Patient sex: M
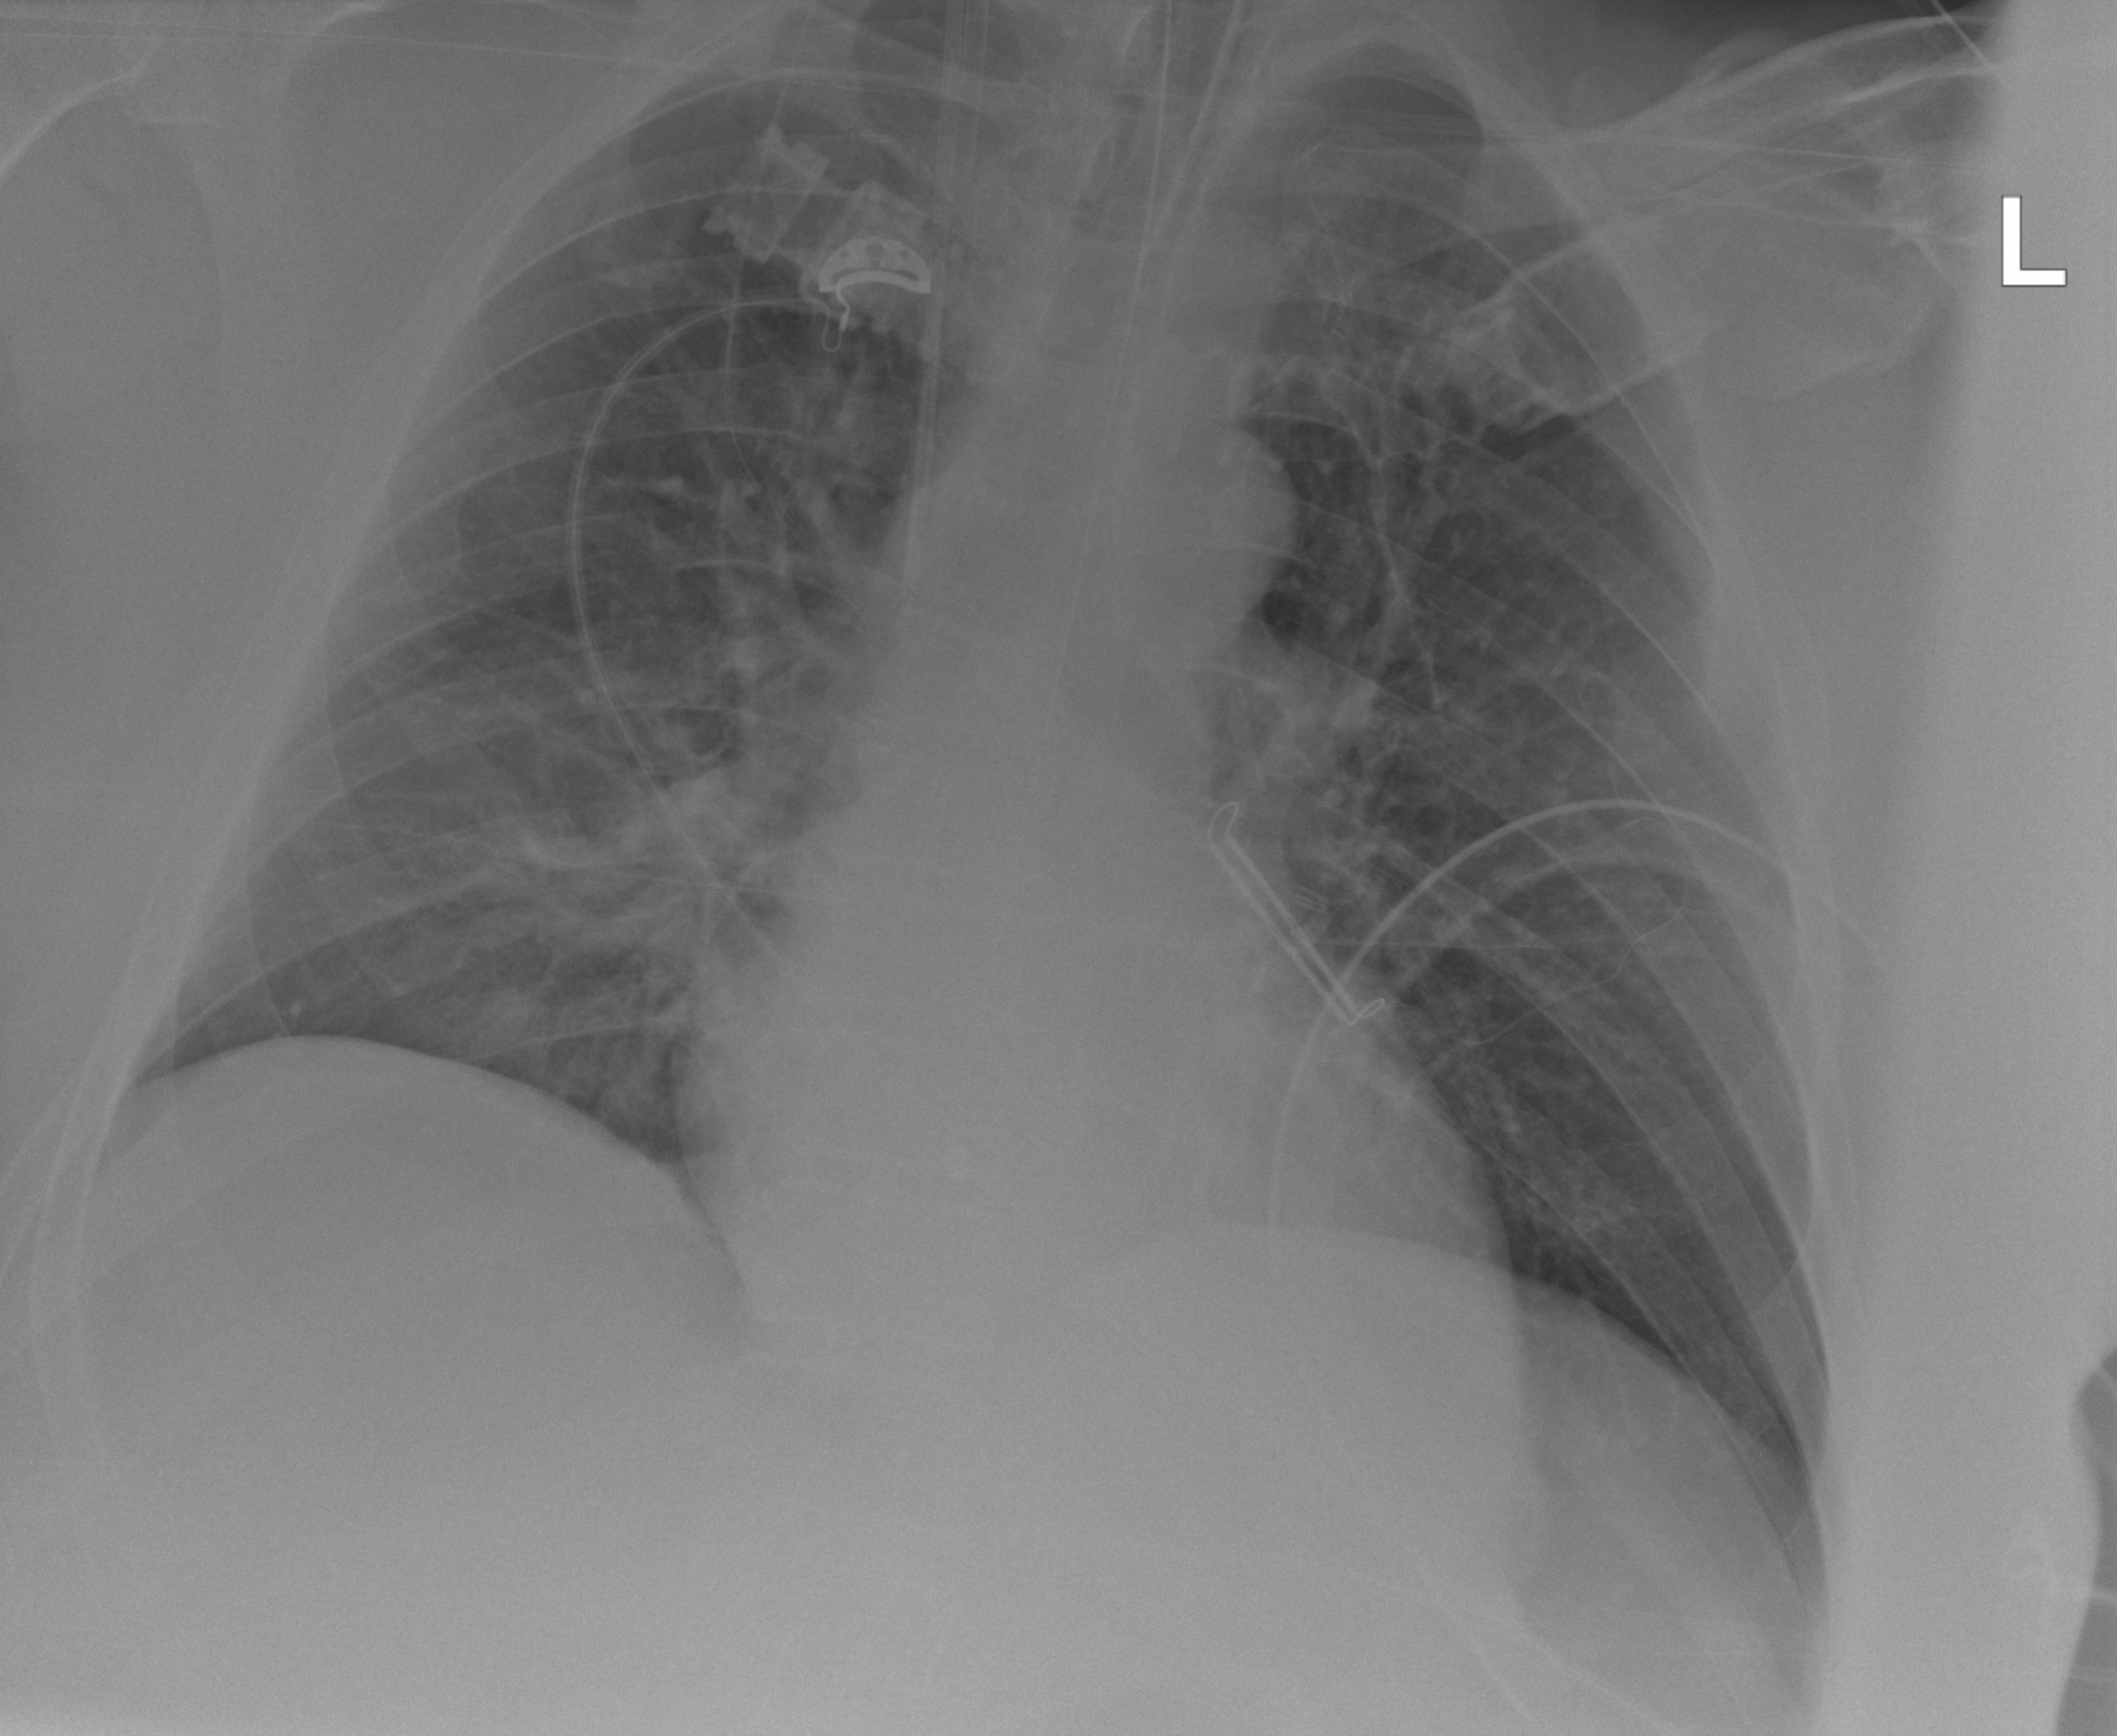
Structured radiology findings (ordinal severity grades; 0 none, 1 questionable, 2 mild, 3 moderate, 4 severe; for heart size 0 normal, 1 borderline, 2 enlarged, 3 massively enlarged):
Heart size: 0
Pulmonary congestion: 1
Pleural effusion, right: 0
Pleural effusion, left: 0
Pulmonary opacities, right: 0
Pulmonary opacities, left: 0
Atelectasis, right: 2
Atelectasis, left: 0